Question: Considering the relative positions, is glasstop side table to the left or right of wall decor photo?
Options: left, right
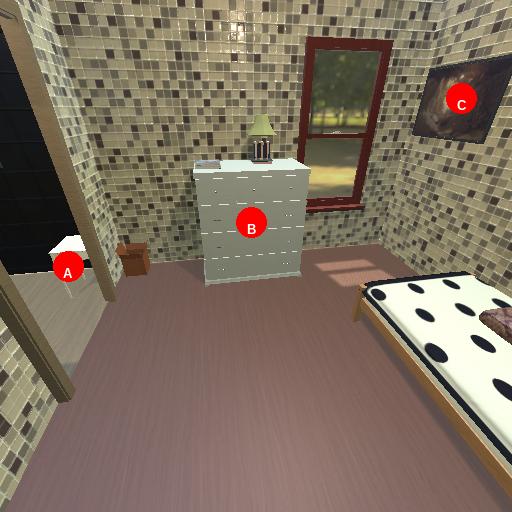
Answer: left